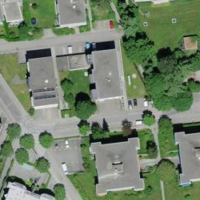
EUNIS habitat code: 55
Species observed at this site:
Taxus baccata
Lysimachia vulgaris
Geranium robertianum
Acer pseudoplatanus
Cornus sanguinea